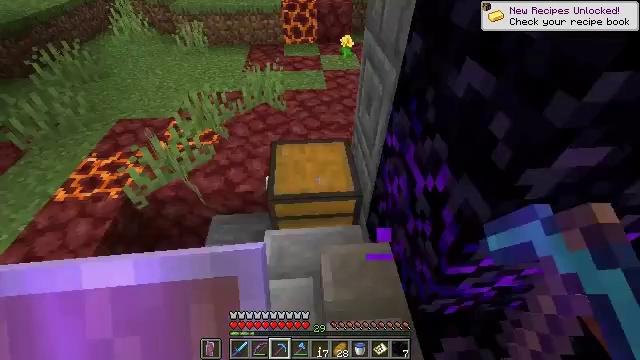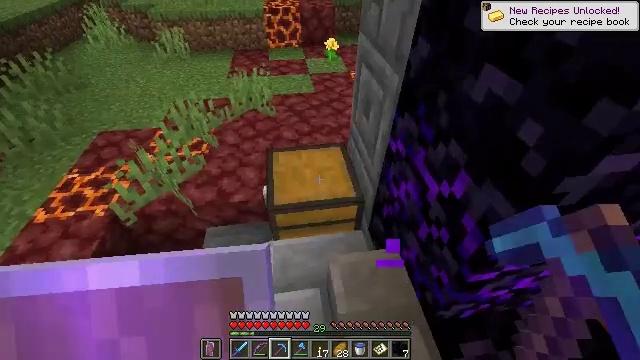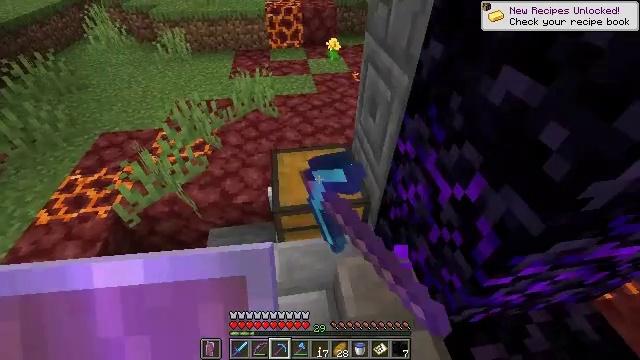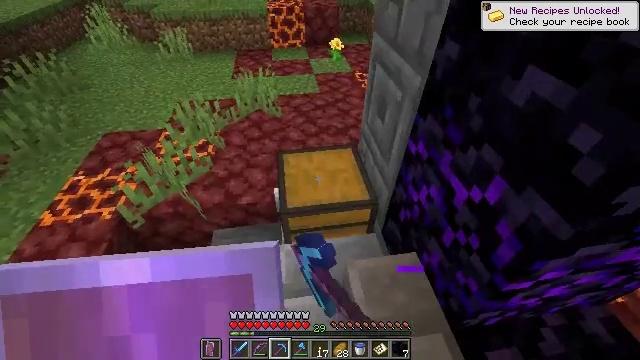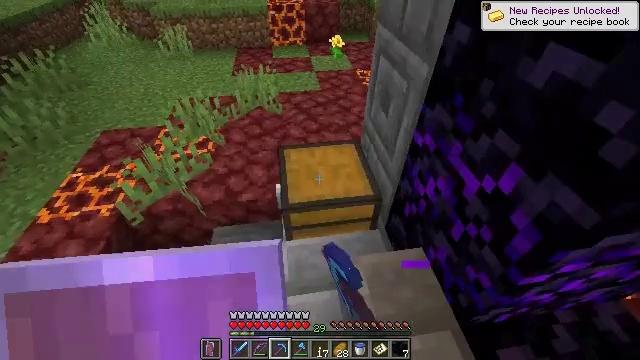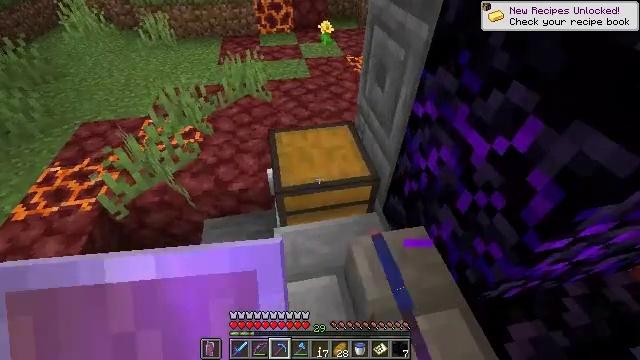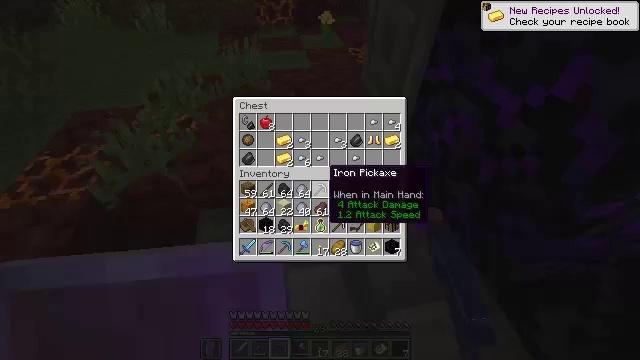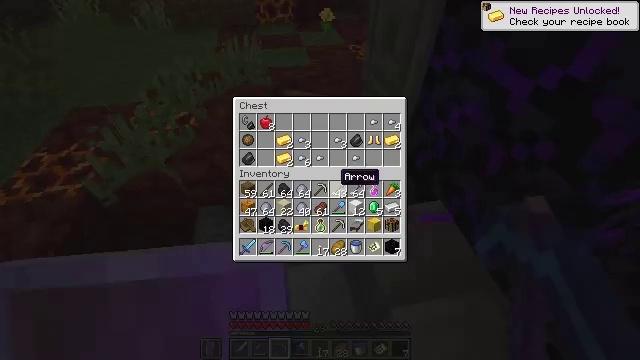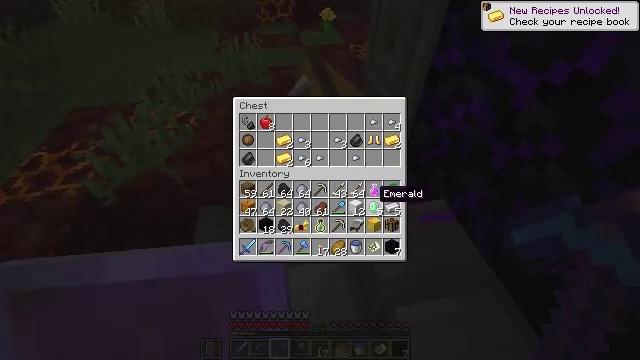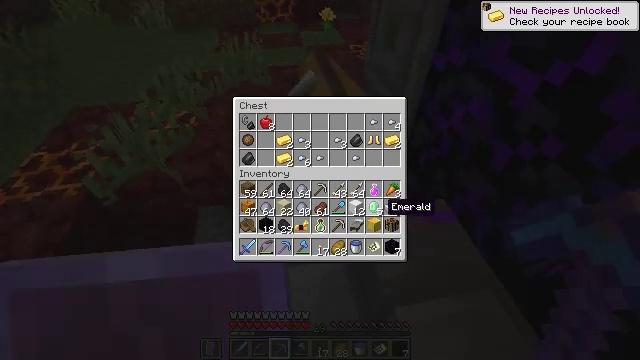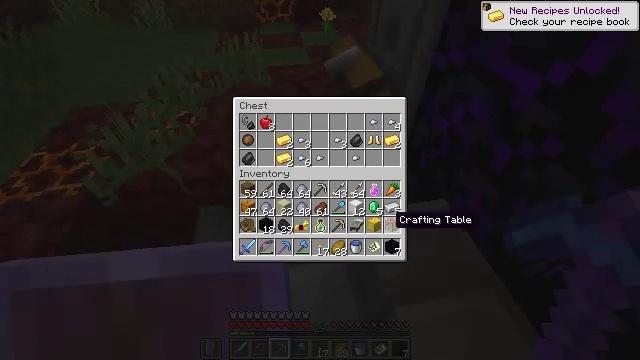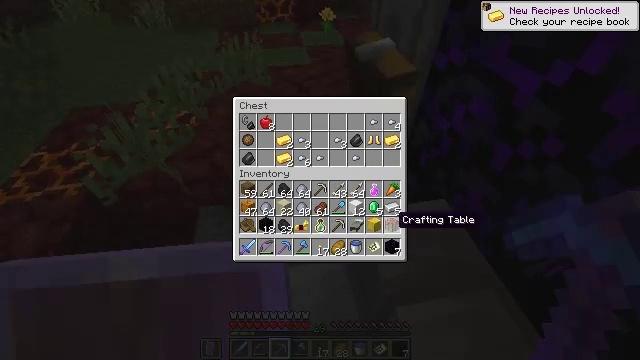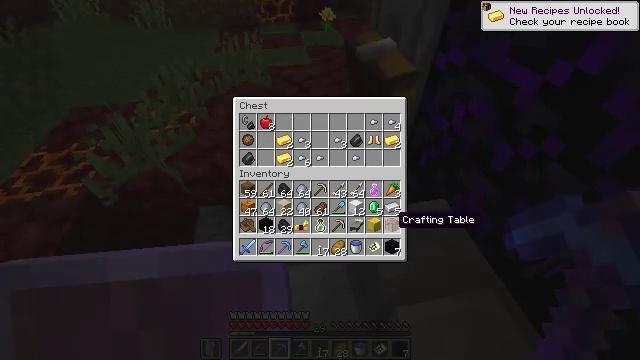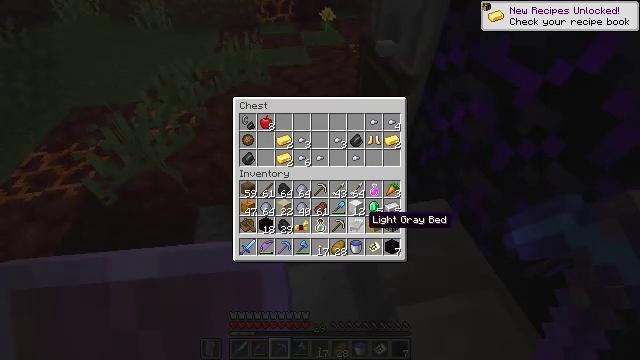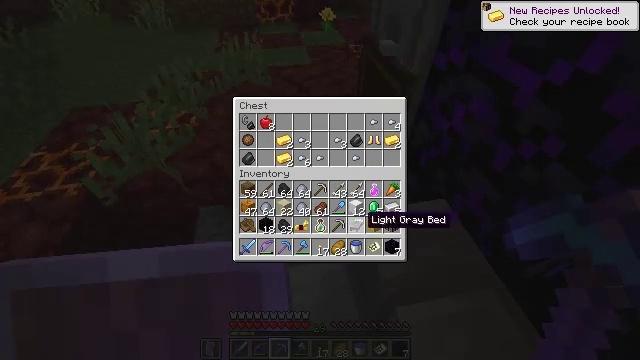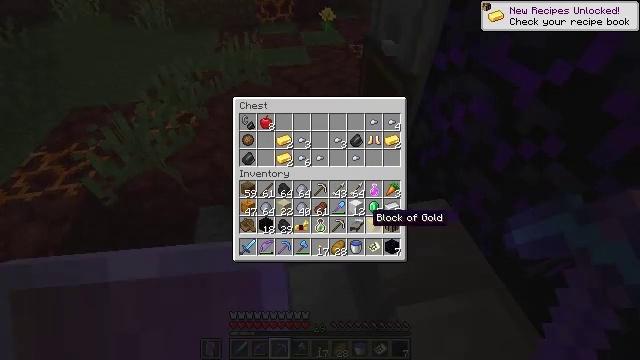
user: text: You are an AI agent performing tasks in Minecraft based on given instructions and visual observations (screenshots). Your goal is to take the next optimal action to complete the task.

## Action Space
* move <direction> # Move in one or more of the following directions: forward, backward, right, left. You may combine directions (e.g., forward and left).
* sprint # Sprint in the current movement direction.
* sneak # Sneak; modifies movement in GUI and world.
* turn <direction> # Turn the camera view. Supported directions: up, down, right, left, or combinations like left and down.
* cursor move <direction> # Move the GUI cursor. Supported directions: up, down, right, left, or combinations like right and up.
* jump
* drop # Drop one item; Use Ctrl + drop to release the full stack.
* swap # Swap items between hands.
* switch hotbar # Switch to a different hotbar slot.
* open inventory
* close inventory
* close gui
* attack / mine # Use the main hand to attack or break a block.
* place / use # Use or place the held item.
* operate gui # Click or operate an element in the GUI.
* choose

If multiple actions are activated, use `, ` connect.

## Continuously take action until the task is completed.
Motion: motion action
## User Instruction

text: Collect the crying obsidian underground.
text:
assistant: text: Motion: turn right, use / place
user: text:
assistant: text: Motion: use / place
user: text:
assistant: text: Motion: no_op
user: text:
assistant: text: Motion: no_op
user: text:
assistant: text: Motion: turn right and down
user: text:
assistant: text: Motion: open gui
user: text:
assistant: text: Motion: cursor move right
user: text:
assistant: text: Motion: cursor move right and down
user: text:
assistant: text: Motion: sneak, cursor move right and down
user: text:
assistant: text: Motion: sneak, cursor move right and down
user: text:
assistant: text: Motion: sneak
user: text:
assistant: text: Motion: sneak
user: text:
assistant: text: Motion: sneak, cursor move left
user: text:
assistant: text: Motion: sneak
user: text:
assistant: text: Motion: sneak
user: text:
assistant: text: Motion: sneak, cursor move right
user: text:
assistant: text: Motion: sneak, operate gui
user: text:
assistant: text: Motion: sneak, operate gui
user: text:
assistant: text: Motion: sneak
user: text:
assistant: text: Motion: sneak
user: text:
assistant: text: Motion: sneak
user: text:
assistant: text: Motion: sneak, cursor move right and up
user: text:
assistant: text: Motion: cursor move right and up
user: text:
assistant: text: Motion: no_op
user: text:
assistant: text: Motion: no_op
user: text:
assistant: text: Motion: no_op
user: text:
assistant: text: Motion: cursor move left
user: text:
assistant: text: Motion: no_op
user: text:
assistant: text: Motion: no_op
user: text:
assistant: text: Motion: no_op